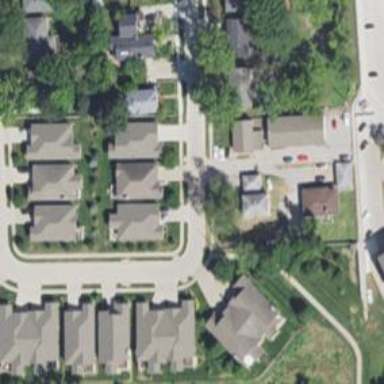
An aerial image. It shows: Residential road with sidewalk on the left side.